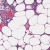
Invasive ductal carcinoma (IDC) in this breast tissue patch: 0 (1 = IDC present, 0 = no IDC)